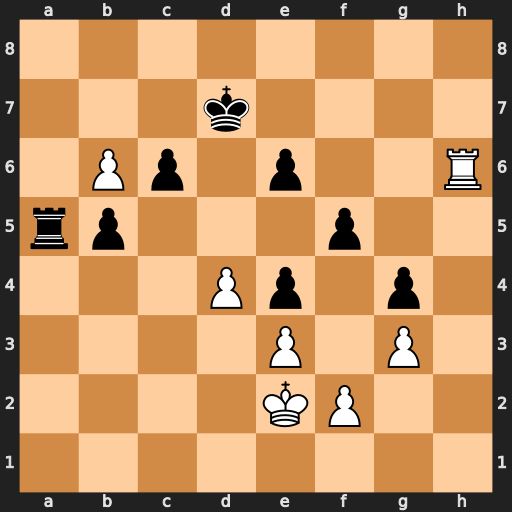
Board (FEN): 8/3k4/1Pp1p2R/rp3p2/3Pp1p1/4P1P1/4KP2/8
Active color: w
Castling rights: -
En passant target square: -
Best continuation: Rh8 Ra6 b7